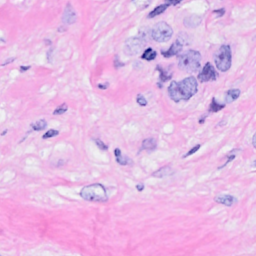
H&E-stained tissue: Breast